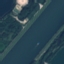
Label: River